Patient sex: M
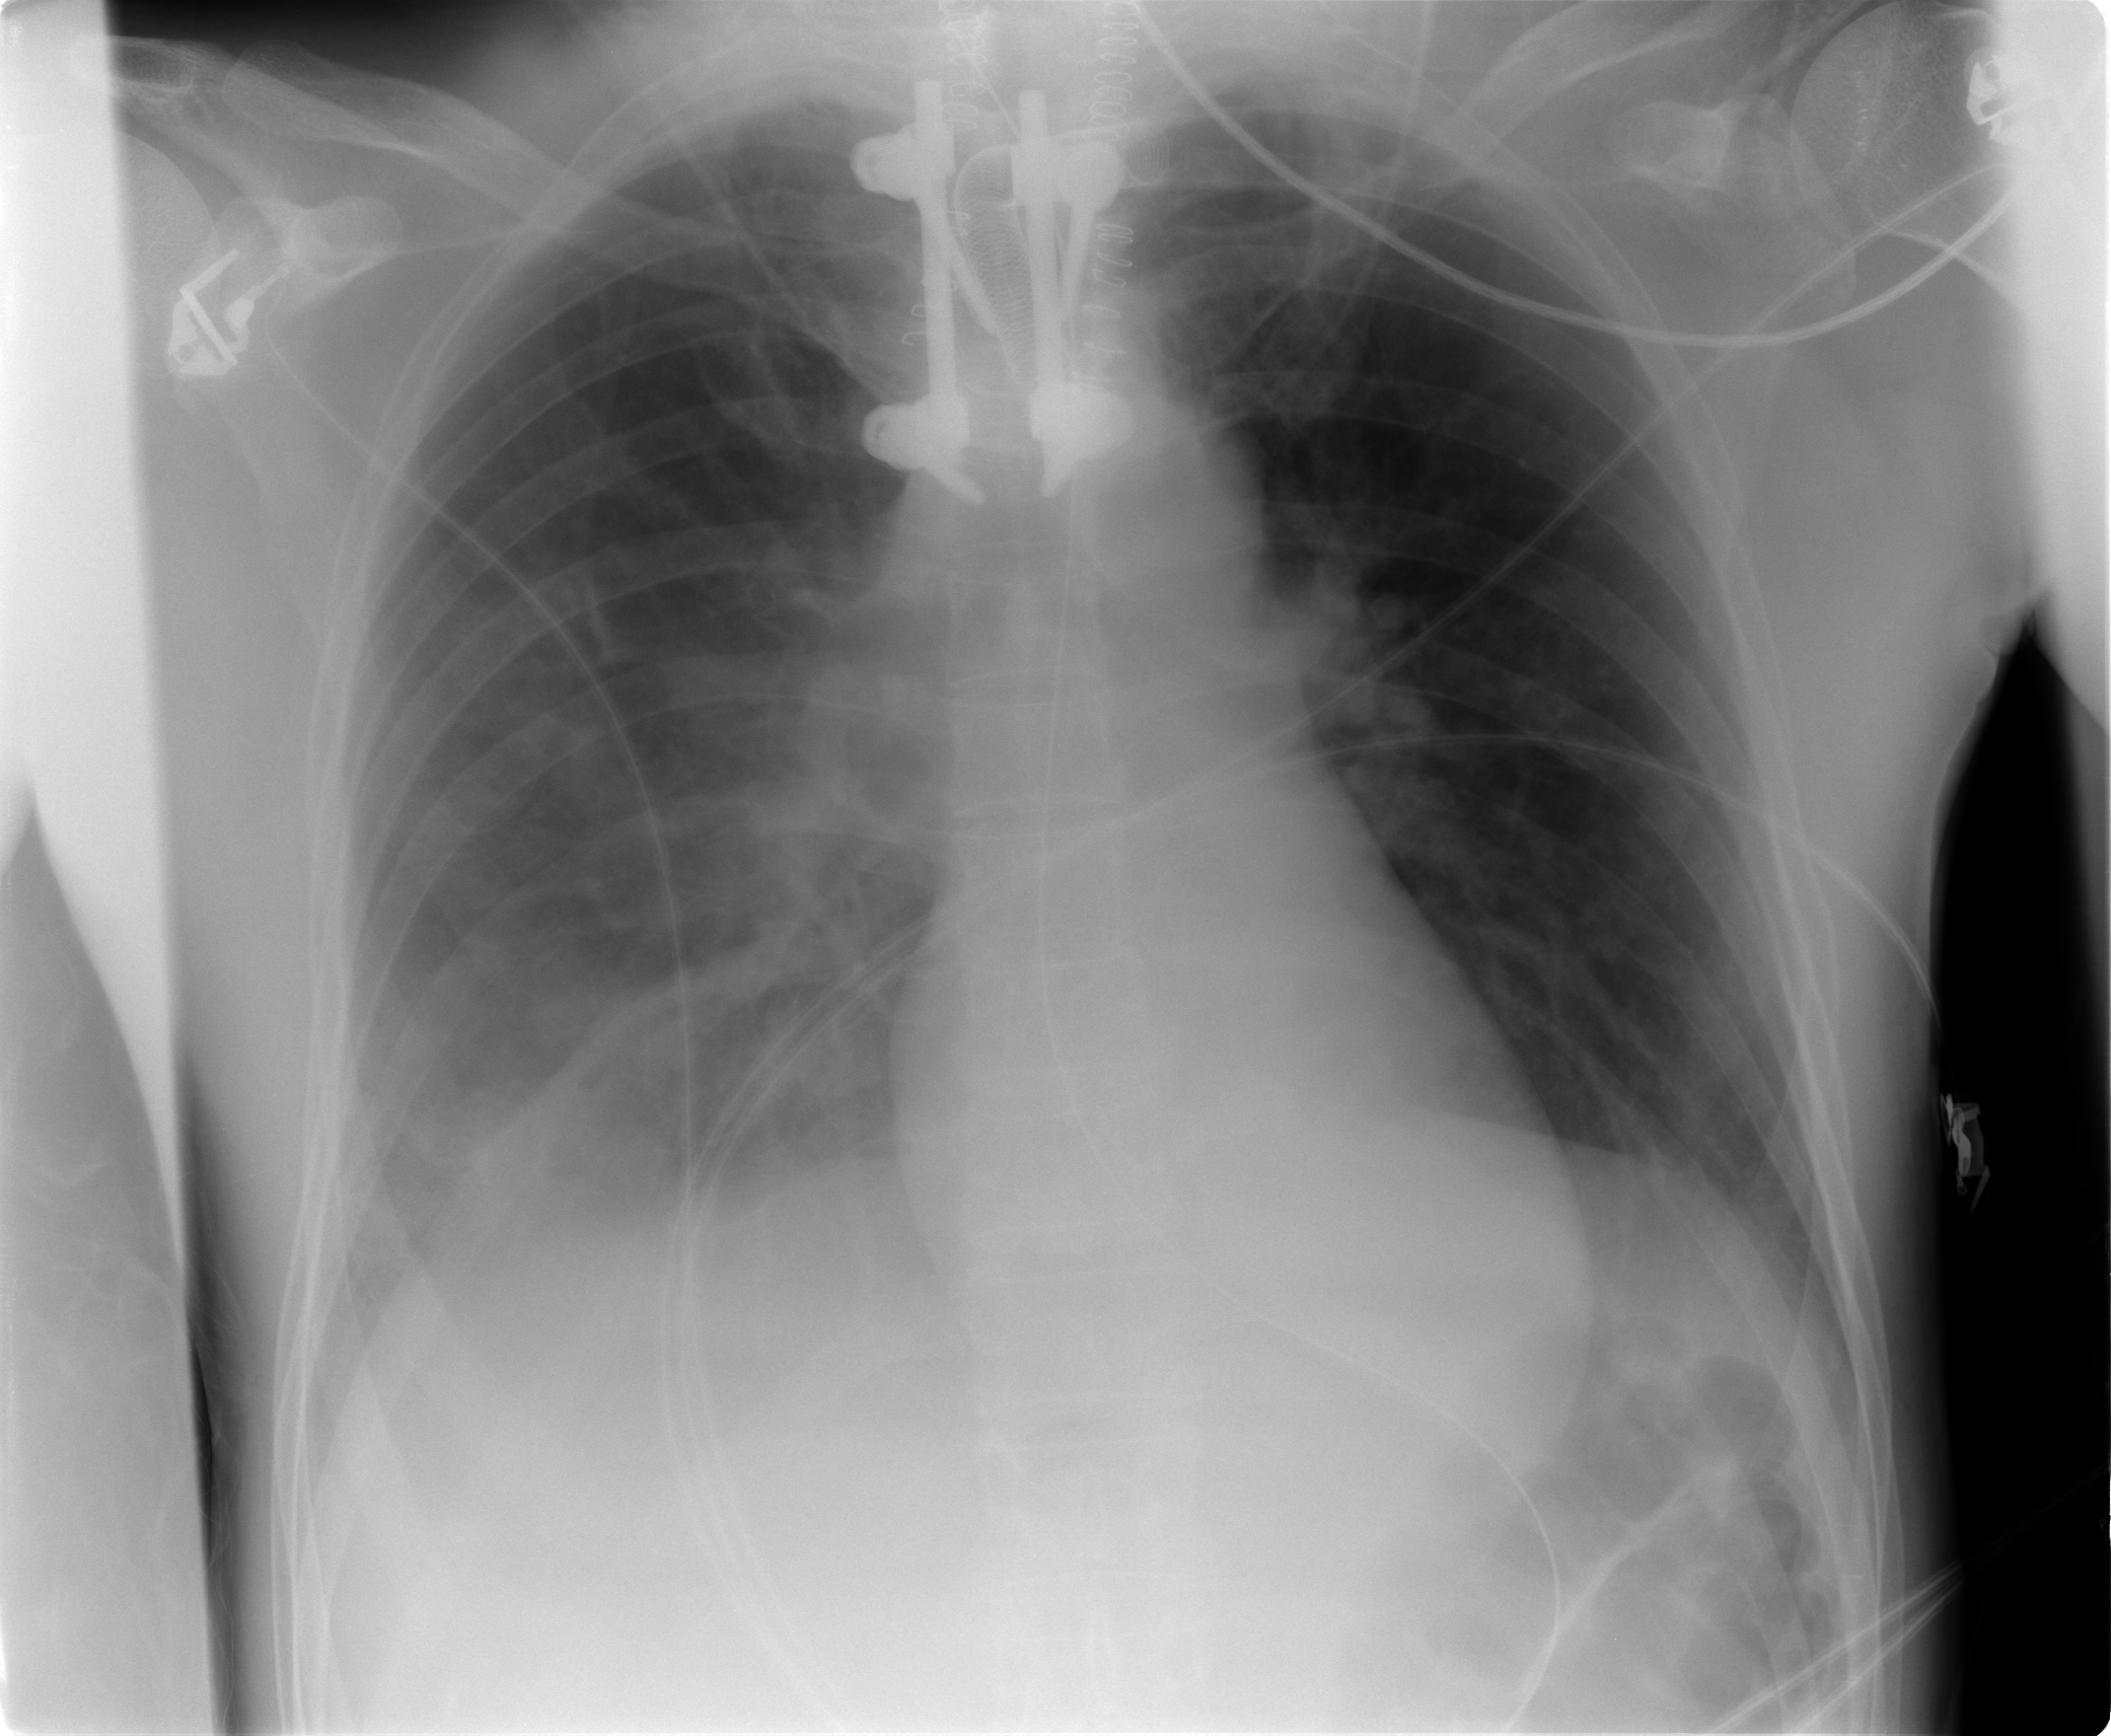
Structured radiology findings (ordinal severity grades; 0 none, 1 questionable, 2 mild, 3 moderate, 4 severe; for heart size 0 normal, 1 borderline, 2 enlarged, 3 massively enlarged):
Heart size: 0
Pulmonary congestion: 2
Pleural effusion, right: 0
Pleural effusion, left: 0
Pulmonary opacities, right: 2
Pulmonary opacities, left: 0
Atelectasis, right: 2
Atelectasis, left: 1